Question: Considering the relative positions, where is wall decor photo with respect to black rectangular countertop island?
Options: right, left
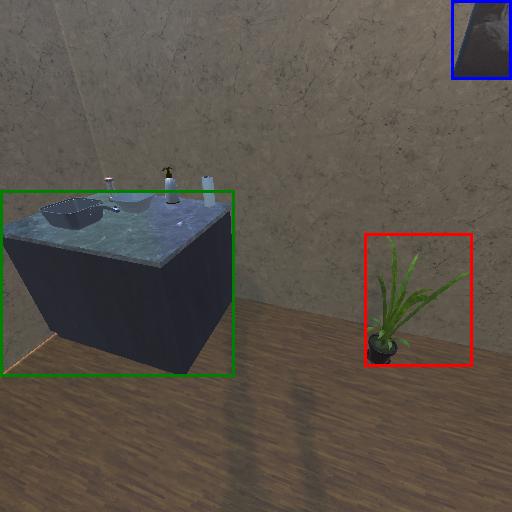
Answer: right